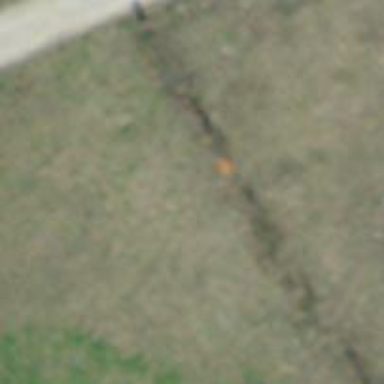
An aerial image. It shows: Pole supporting pipeline marker with roof cover.